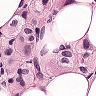
Metastatic tissue present: yes